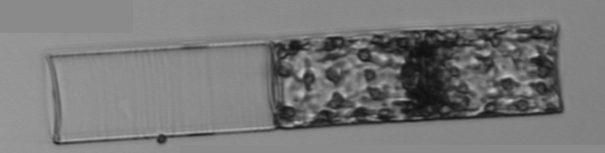
Label: Guinardia_flaccida